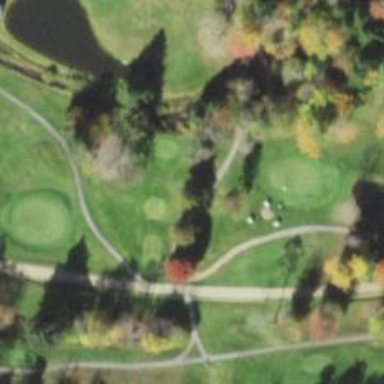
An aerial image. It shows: Path for both roads and golfers.